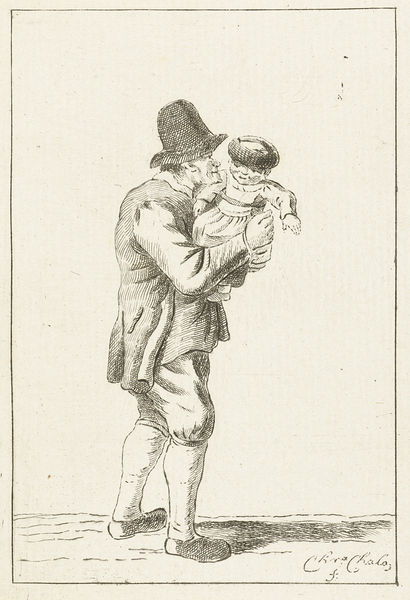
Titel: Grootvader met kind
Künstler: Christina Chalon
Standort: Amsterdam
Institution: Rijksmuseum
Schlagwörter: hand, mann, schatten, hut, kleid, ohr, schwarz, weiss, zeichnung, jacke, mütze, rahmen, tragen, ärmel, signatur, stehend, kind, vater, kinn, kopfbedeckung, schuhe, baby, bauer, schwarzweiss, radierung, stich, gross, schuh, kniebundhose, kupferstich, säugling, tragend, kinehose, seriendruck, trägt